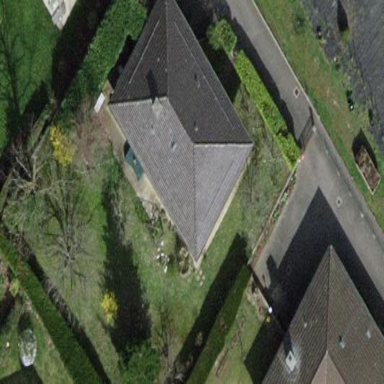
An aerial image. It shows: Garden enclosed by fence.